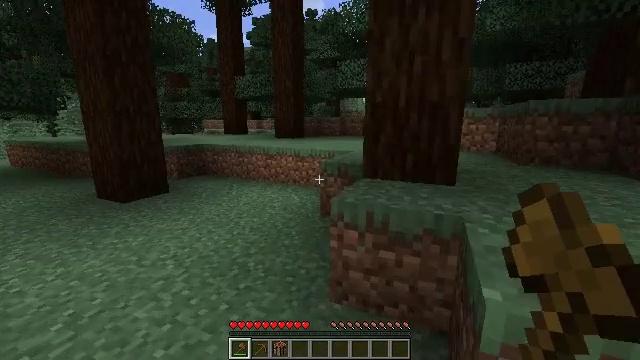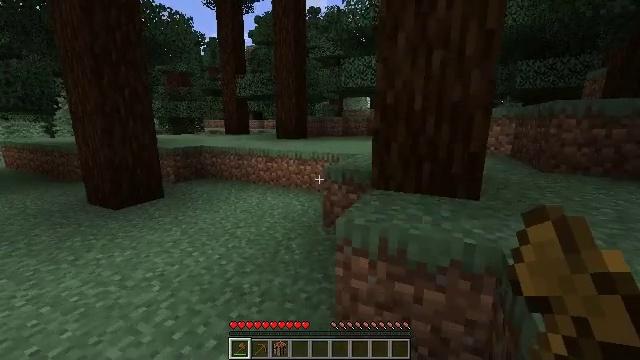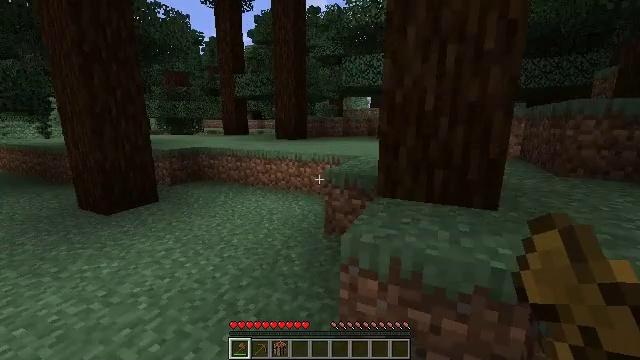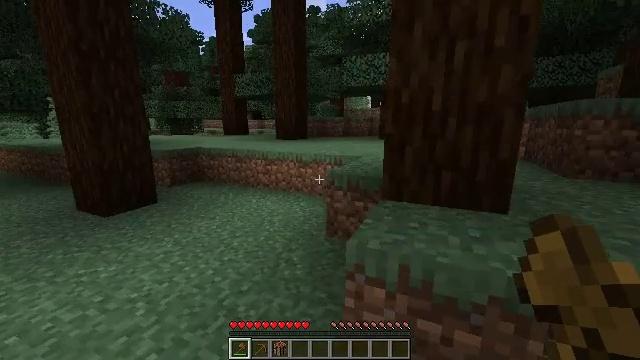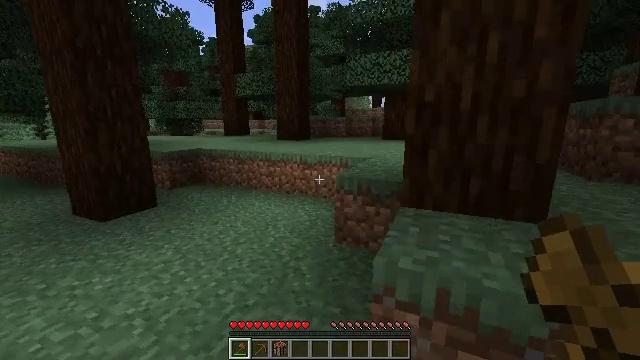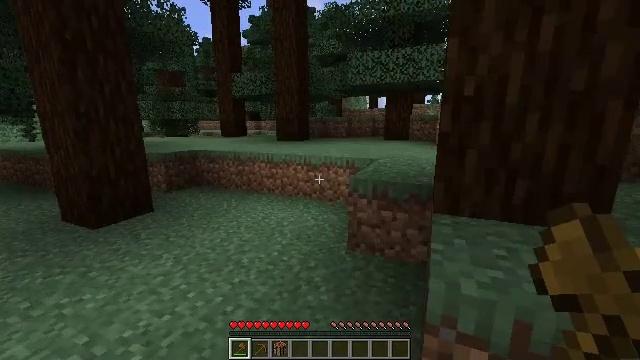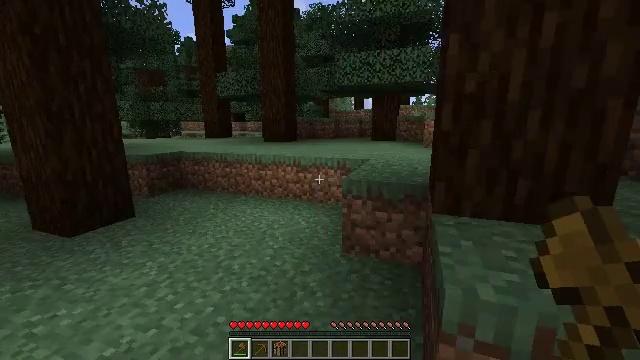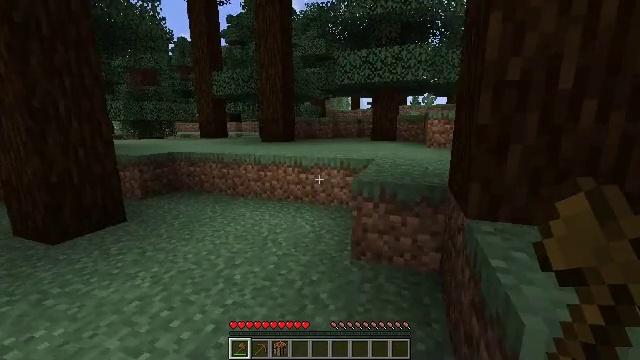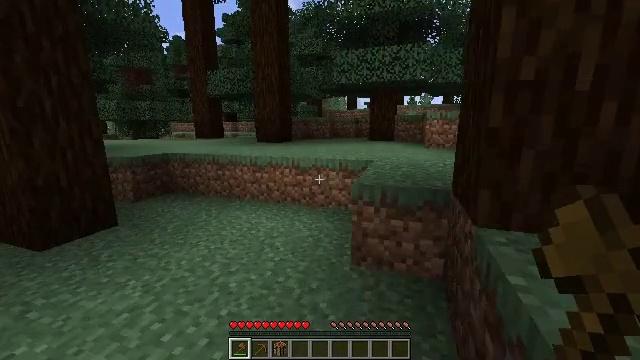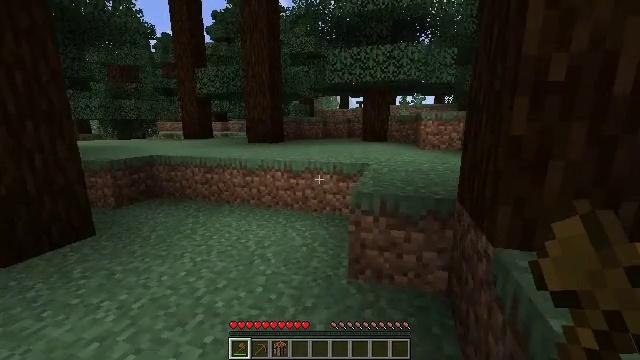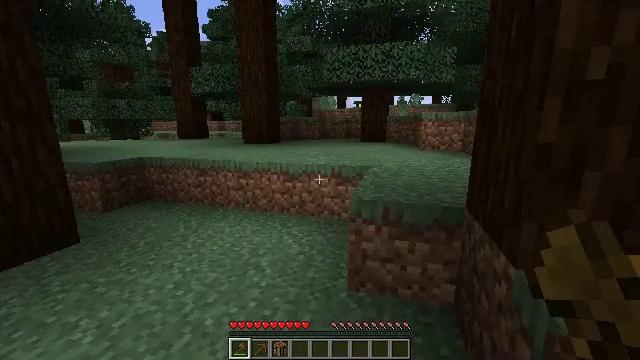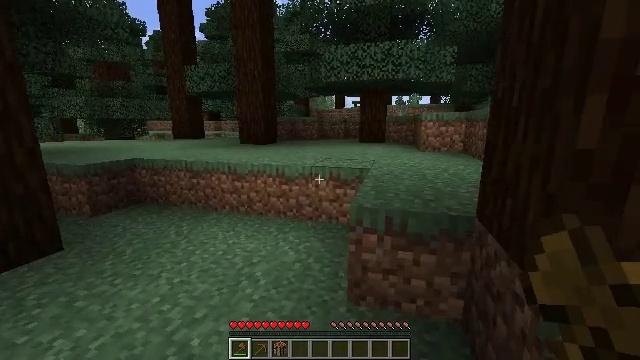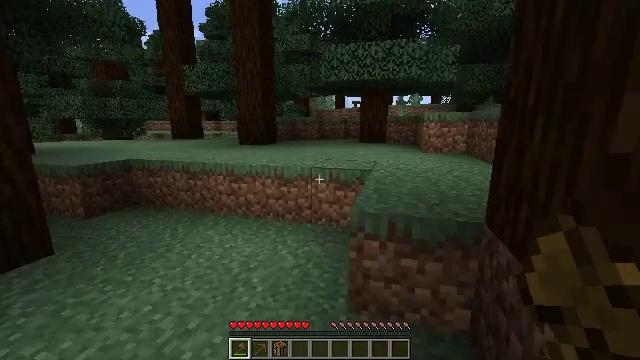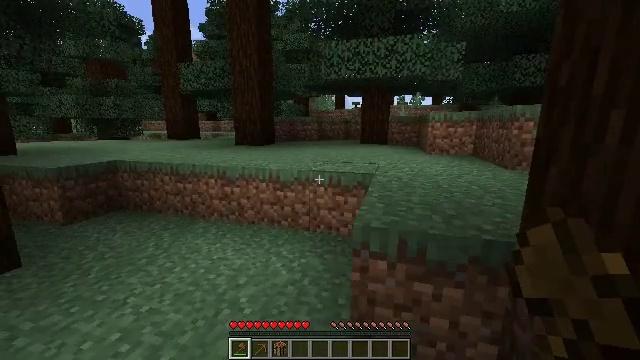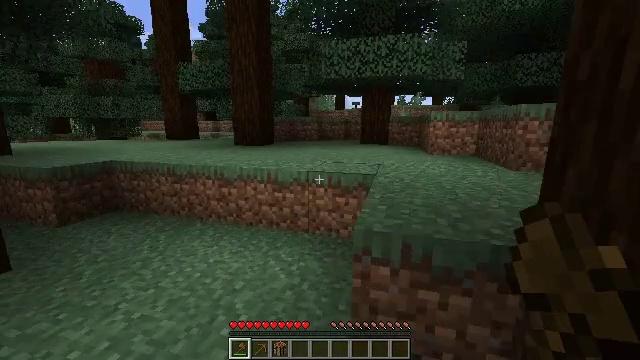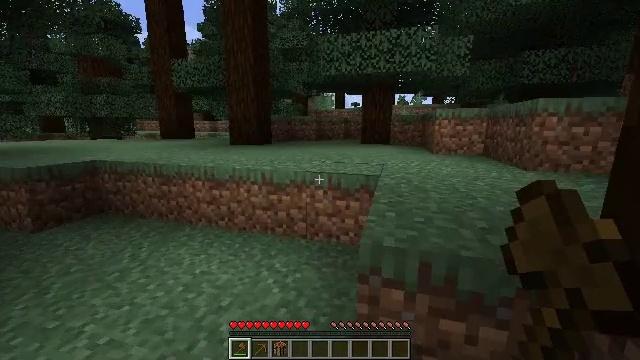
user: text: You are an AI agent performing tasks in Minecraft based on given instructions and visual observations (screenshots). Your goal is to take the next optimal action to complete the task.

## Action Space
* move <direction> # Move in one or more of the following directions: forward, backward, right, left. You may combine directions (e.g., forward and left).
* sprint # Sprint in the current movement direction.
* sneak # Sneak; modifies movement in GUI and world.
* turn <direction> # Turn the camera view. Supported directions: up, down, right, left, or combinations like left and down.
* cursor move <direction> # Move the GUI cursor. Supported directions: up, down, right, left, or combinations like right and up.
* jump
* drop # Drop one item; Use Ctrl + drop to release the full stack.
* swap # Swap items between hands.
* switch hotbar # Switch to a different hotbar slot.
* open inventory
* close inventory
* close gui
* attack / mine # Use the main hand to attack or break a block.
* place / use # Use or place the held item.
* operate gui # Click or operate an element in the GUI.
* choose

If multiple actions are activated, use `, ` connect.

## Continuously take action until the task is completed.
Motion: motion action
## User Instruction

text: Kill mobs.
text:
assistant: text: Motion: move forward
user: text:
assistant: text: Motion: move forward
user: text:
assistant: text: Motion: move forward and move left
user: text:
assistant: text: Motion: move forward and move left
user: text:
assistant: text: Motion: move forward and move left, turn right
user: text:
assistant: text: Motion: move forward and move left, turn right
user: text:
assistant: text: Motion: move forward, turn right
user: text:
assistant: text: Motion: move forward
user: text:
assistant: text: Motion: move forward, turn right
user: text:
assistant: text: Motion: move forward
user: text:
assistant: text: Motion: move forward
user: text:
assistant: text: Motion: move forward
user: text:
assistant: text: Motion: move forward
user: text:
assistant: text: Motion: move forward
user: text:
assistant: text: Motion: move forward
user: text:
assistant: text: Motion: move forward, turn right
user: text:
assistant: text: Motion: move forward, turn right, jump
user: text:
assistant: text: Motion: move forward, turn right, jump
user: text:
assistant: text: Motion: move forward, turn right, jump
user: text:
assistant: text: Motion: move forward, turn right, jump
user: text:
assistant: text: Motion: move forward, jump
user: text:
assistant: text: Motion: move forward
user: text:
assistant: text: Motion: move forward
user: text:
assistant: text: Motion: move forward
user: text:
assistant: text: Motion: move forward
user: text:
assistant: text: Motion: move forward
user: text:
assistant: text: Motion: move forward
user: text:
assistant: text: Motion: move forward, sprint
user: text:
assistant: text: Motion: move forward, sprint, turn right and up
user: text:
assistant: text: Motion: move forward, sprint, turn up